Question: I am using a FOREACH and note that X and Y Nodes are filled in but do not show on database display in neo4j.

Values are set and correct.
Puzzled as to why. Simple code to generate Nodes and the various Relationship Types from a csv.
'''
USING PERIODIC COMMIT LOAD CSV WITH HEADERS FROM "file:///C:/neo4j_module_datasets/test2.csv" AS line
MERGE (X:MyNodeX{text: line.X})
MERGE (Y:MyNodeY{text: line.Y})
FOREACH (w in SPLIT(line.A, " ") |
MERGE (X)-[R:REL {relationship: w}]->(Y))
'''
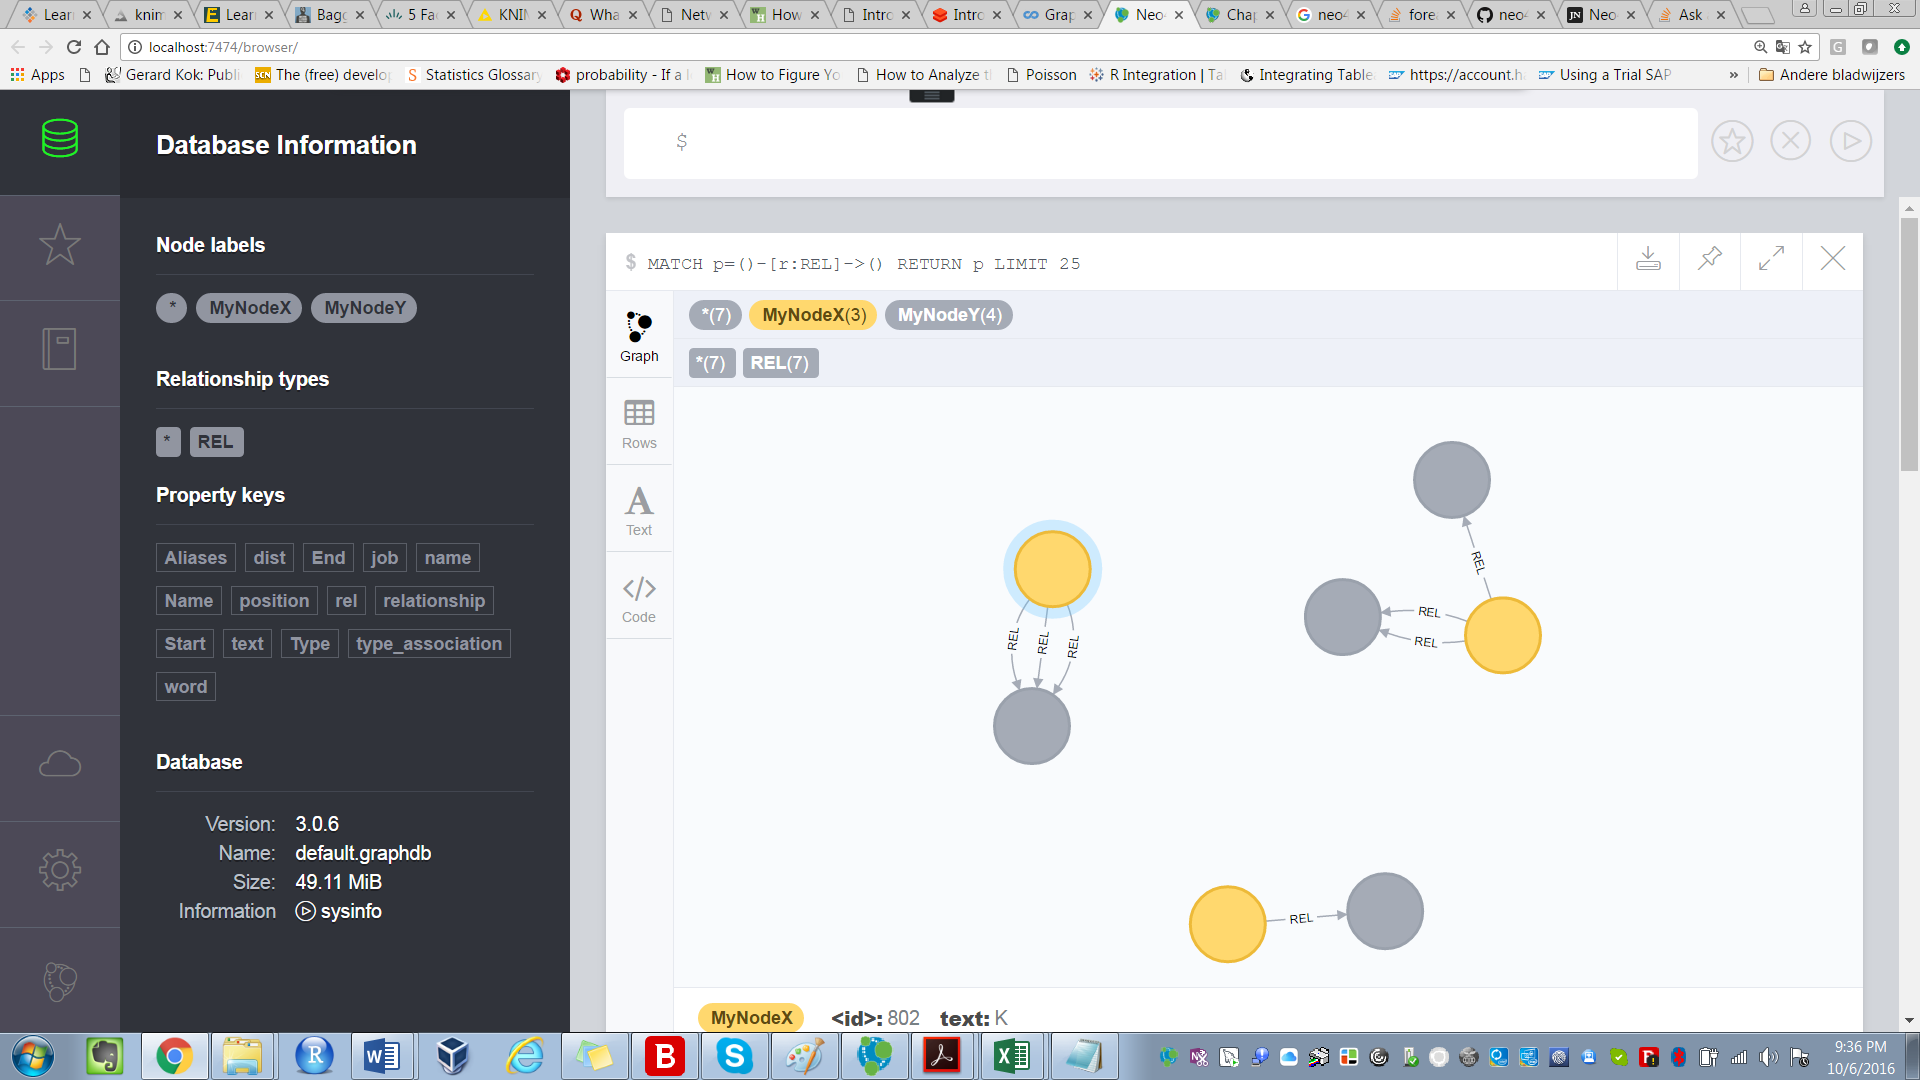
Answer: The browser visualizer is distinct from neo4j itself, and the visualizer has no way of knowing which properties on your nodes of a specific label to use for display, so the process for selection is manual.
To set the caption, first click on the node label whose caption you want to change (located at the top of your visualization). This will show display options at the bottom of the visualization, such as color, size, and caption, where the caption options are the properties of nodes of that label. Clicking on one of those caption options will change all nodes of that label to use that property for the caption.